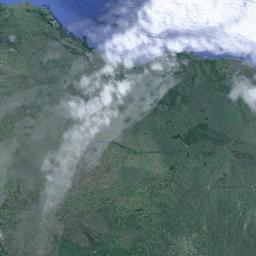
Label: cloud